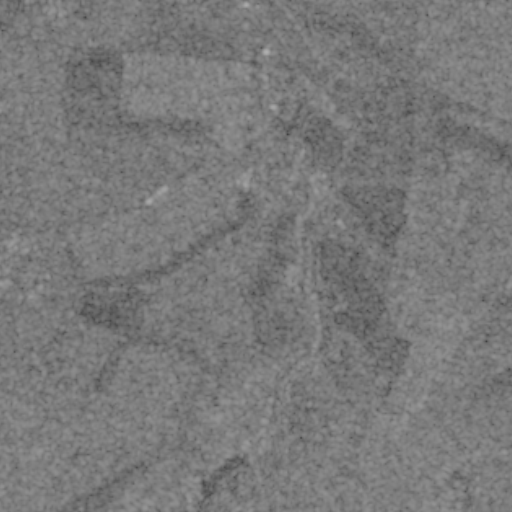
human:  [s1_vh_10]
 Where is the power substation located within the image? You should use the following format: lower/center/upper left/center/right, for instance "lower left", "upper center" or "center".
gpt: The power substation is located in the center of the image.
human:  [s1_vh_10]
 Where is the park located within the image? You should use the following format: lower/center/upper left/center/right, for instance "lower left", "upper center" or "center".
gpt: There is no park in the image.

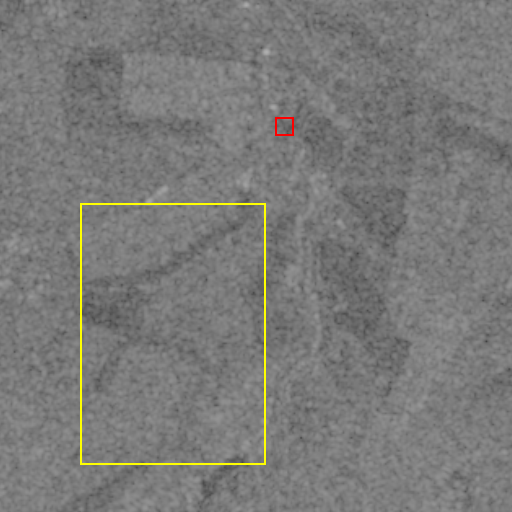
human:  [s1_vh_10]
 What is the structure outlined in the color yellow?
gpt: The structure outlined in yellow is a crop field.
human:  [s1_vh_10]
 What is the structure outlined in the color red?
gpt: The structure outlined in red is a park.
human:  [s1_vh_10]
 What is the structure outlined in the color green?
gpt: There is no green outline.